RGB frame:
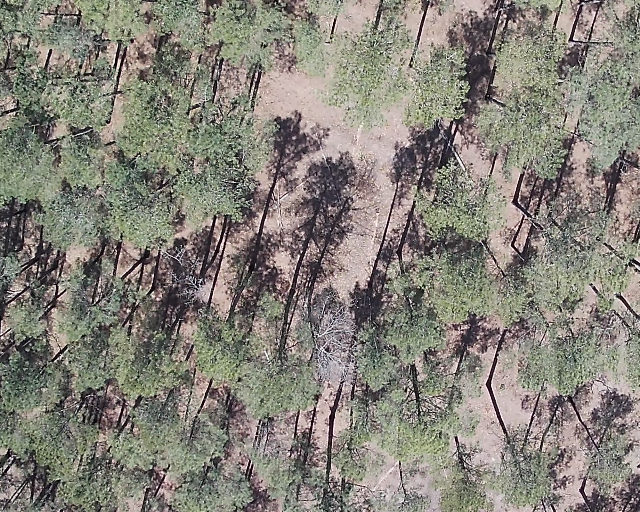
Thermal frame:
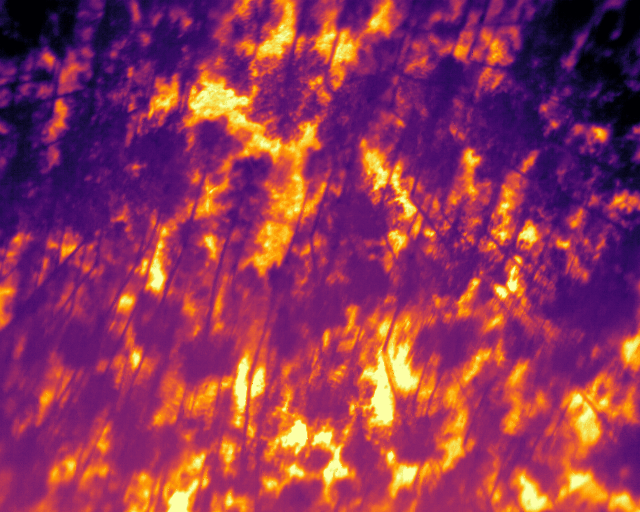
Captured: 2026-02-27 02:34:57
Pixels at or above 80 °C: 0 (fraction of frame: 0)